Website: lowes
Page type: order-returns
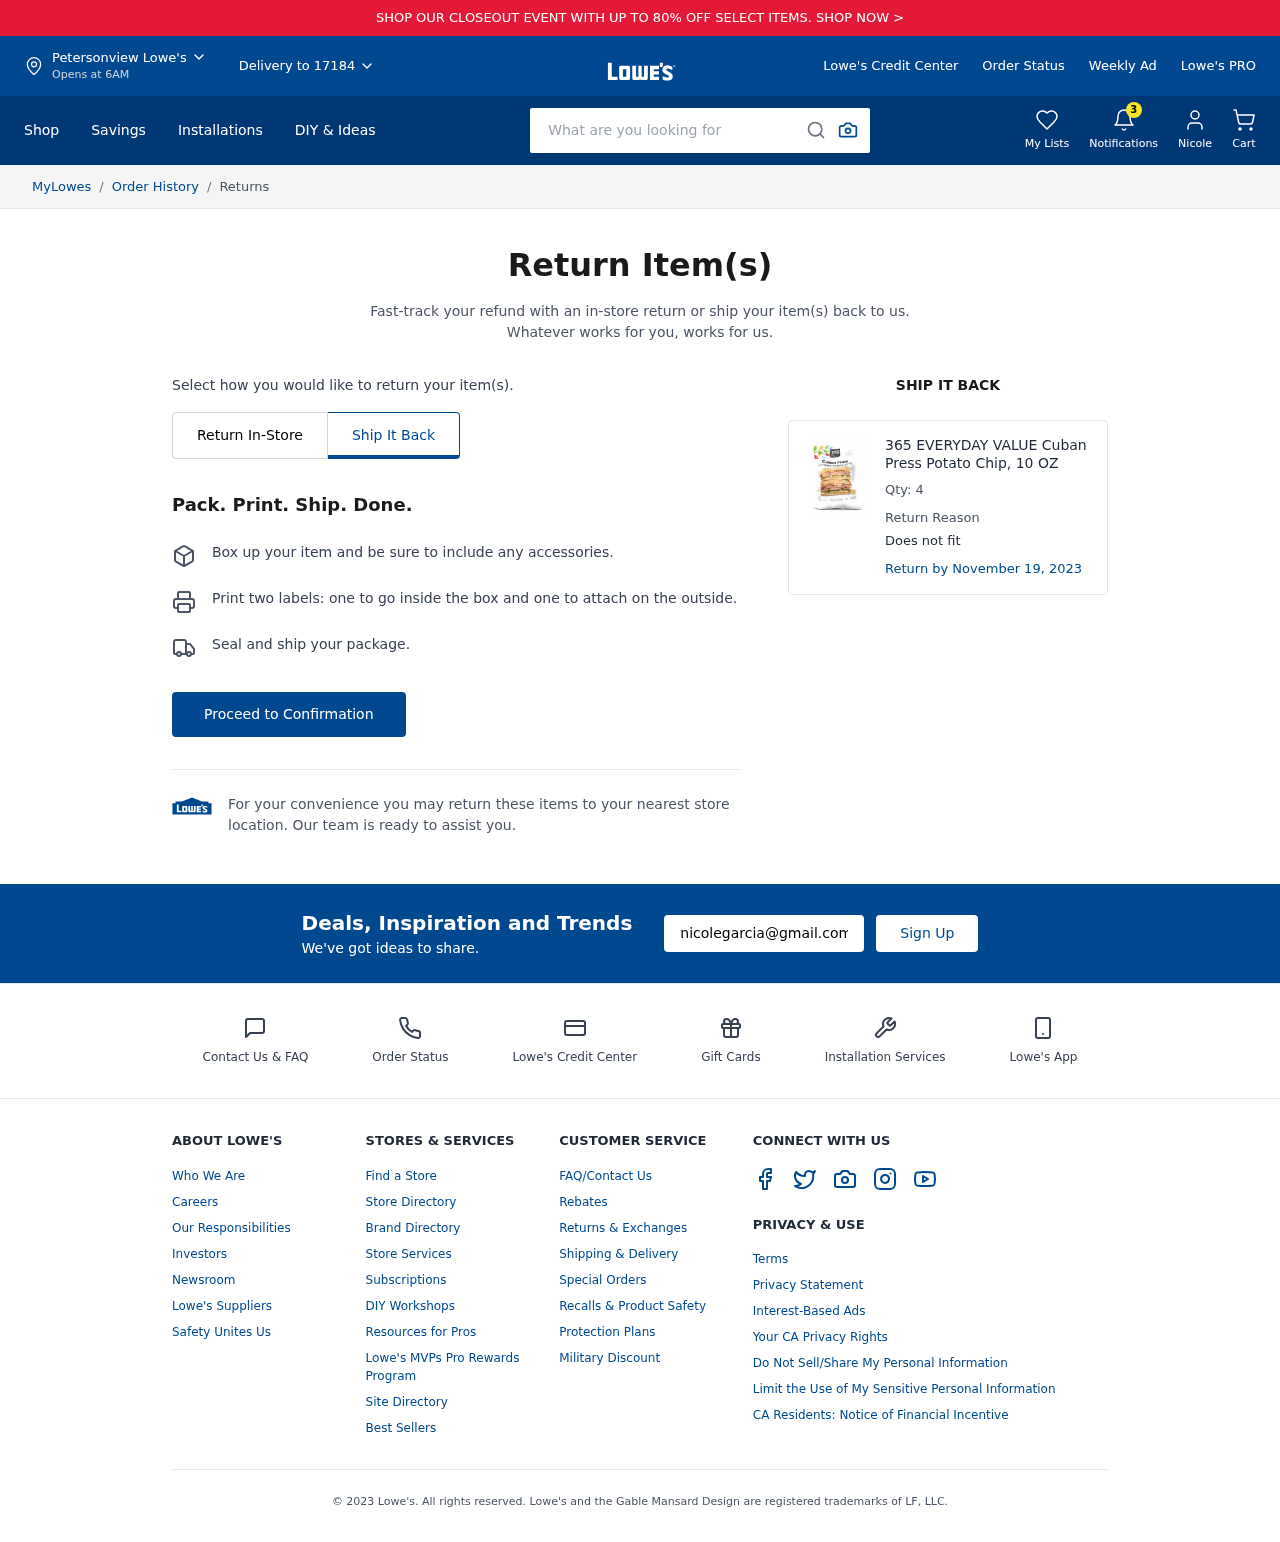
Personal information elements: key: PII_CITY
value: Petersonview
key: PII_EMAIL
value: nicolegarcia@gmail.com
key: PII_FIRSTNAME
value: Nicole
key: PII_POSTCODE
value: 17184
Product elements: key: PRODUCT1_NAME
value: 365 EVERYDAY VALUE Cuban Press Potato Chip, 10 OZ
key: PRODUCT1_QUANTITY
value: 4
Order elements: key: ORDER_RETURN_BY_DATE
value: November 19, 2023
Search elements: key: HEADER_SEARCH
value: What are you looking for
Other elements: key: NOTIFICATION_COUNT
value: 3